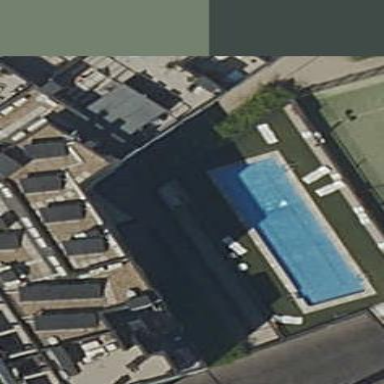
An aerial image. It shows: Swimming pool located in leisure land.